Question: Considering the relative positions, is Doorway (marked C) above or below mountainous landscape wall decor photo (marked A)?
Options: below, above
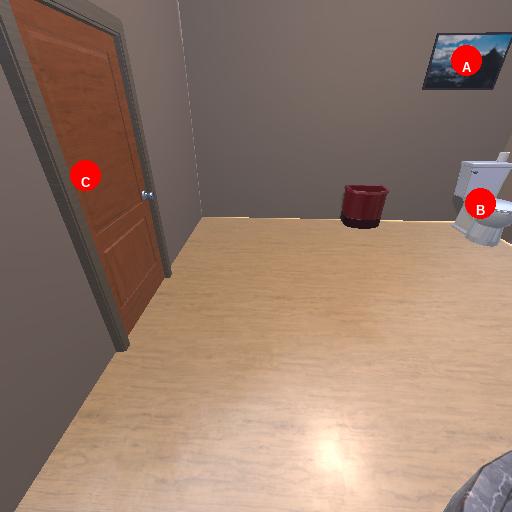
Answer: below